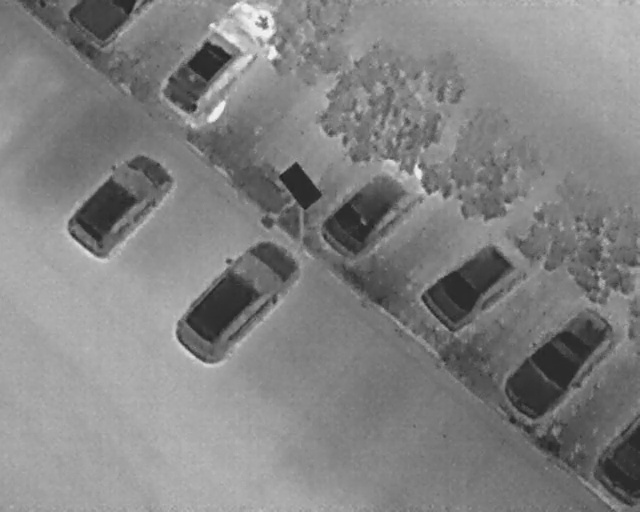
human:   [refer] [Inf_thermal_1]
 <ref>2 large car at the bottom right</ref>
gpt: <box>[[83, 58, 92, 83, 135], [88, 85, 102, 95, 2]]</box>

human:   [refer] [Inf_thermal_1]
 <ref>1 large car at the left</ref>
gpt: <box>[[13, 27, 23, 52, 133]]</box>

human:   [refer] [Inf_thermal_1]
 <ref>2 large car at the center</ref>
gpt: <box>[[31, 43, 42, 73, 133], [53, 26, 64, 52, 134]]</box>

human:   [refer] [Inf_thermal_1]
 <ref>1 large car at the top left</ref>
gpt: <box>[[13, -3, 20, 12, 2]]</box>